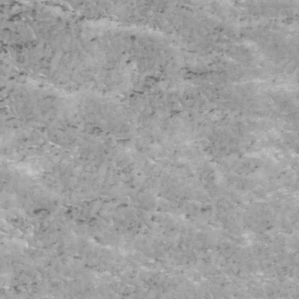
Label: frost